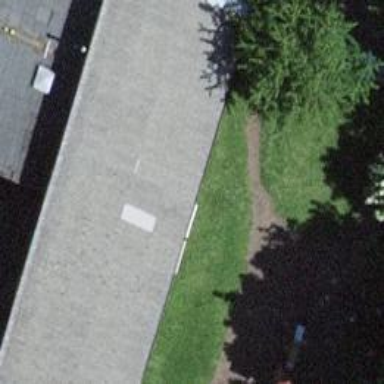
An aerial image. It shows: Kindergarten building.